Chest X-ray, PA view. Patient: 53 years old, sex F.
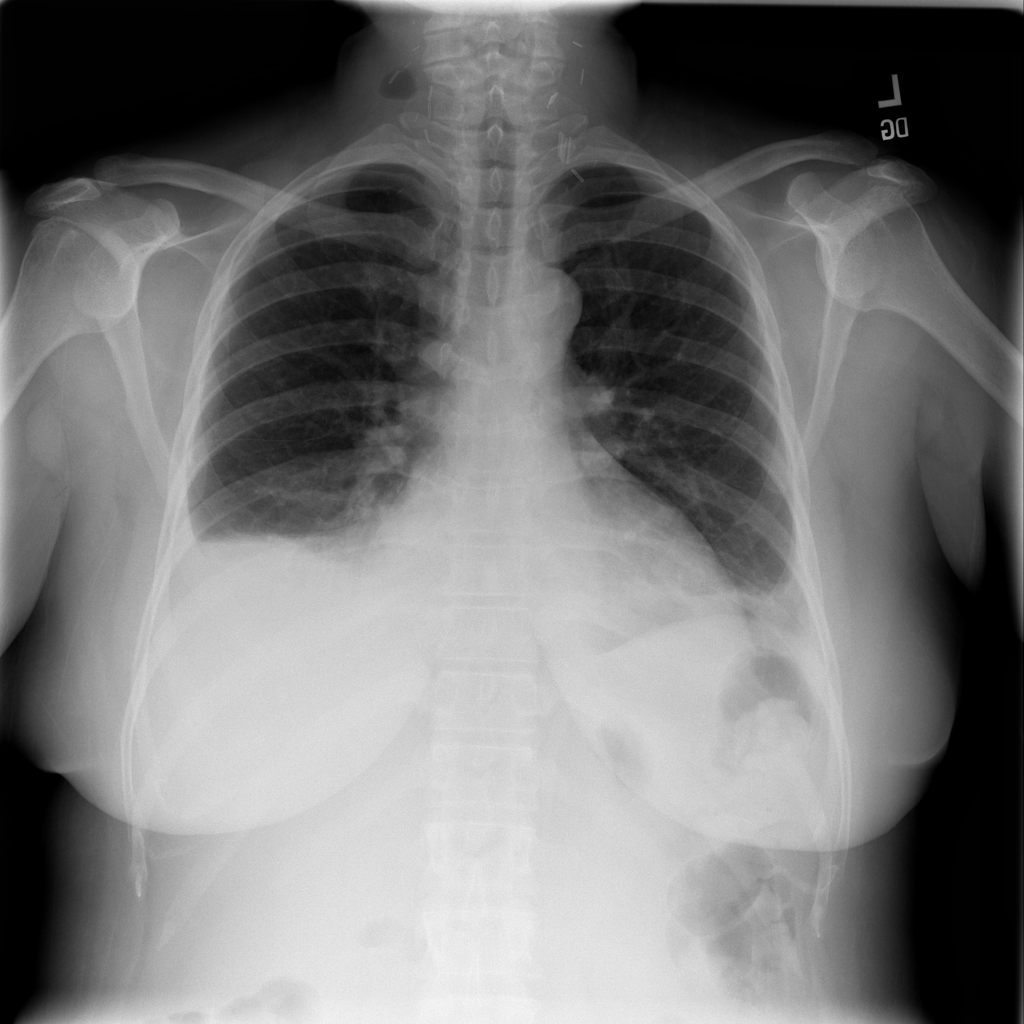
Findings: Atelectasis, Effusion